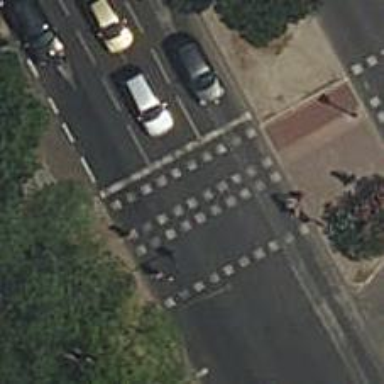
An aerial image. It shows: Road with traffic signals and zebra crossing with traffic signals.